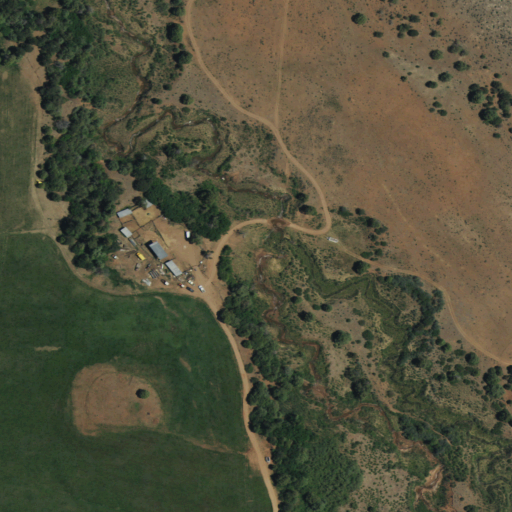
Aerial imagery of valley in New Mexico named Cañon Capulin containing woody wetlands, cultivated crops, shrub, herbaceous wetlands, evergreen forest, and open development